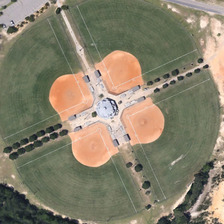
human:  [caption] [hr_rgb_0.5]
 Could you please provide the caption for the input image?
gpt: four baseball fields are surrounded by many green plants and a road .

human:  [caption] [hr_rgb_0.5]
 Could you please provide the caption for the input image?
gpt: four baseball fields are surrounded by many green plants and a road .

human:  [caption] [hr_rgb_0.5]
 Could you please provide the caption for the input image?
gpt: four baseball fields are surrounded by many green plants and a road .

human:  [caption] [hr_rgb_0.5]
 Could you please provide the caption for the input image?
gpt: four baseball fields are surrounded by many green plants and a road .

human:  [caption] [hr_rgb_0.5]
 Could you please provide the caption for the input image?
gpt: four baseball fields are surrounded by many green plants and a road .